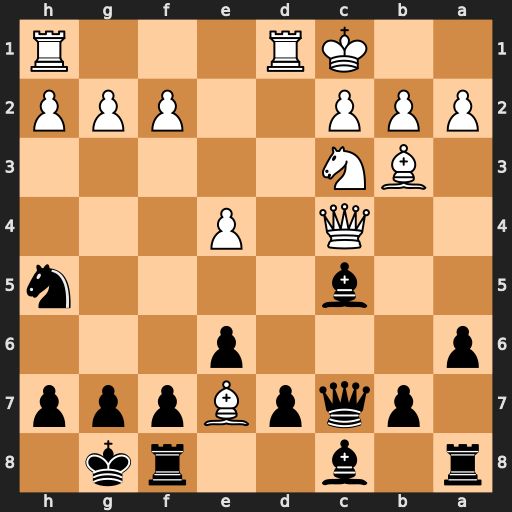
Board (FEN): r1b2rk1/1pqpBppp/p3p3/2b4n/2Q1P3/1BN5/PPP2PPP/2KR3R
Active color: b
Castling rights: -
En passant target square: -
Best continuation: Qf4+ Kb1 Bxe7